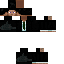
A male human skin with dark skin, wearing brown long hair dressed in a blue suit and black pants, featuring a closed mouth.